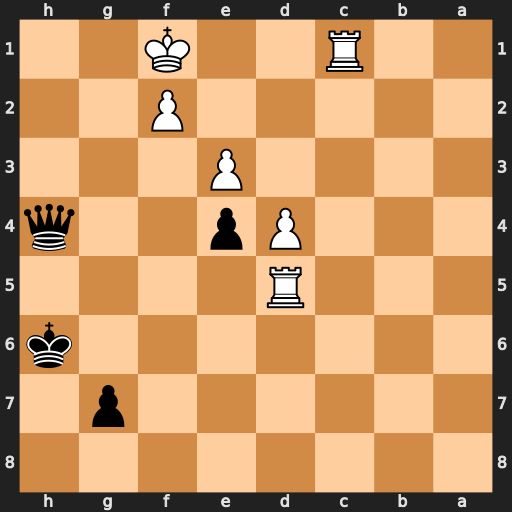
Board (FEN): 8/6p1/7k/3R4/3Pp2q/4P3/5P2/2R2K2
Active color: b
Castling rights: -
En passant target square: -
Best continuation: Qh1+ Ke2 Qxc1